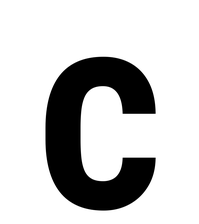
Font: Roboto_Condensed_SemiBold